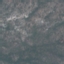
Land use / land cover class: HerbaceousVegetation